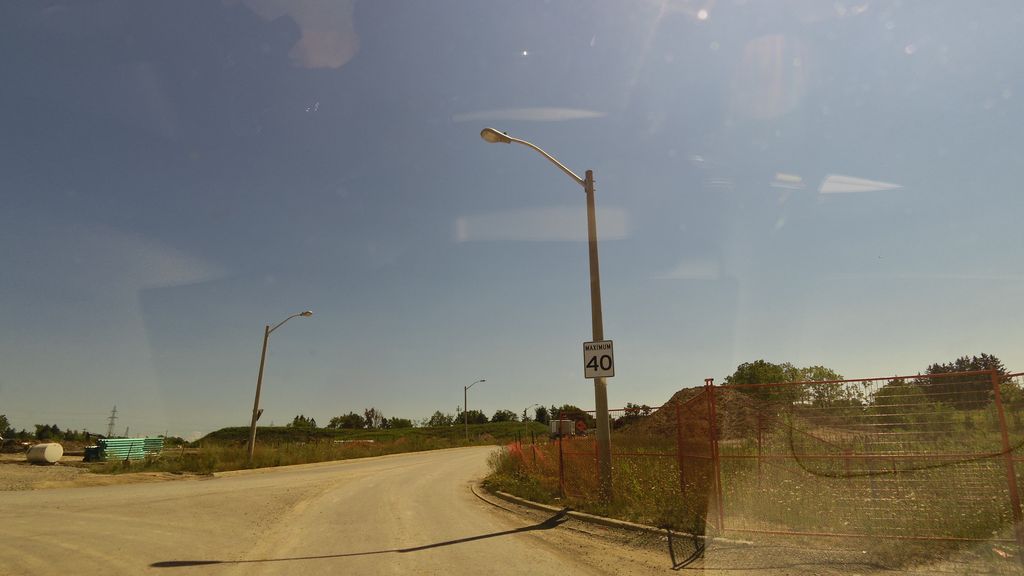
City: hamilton